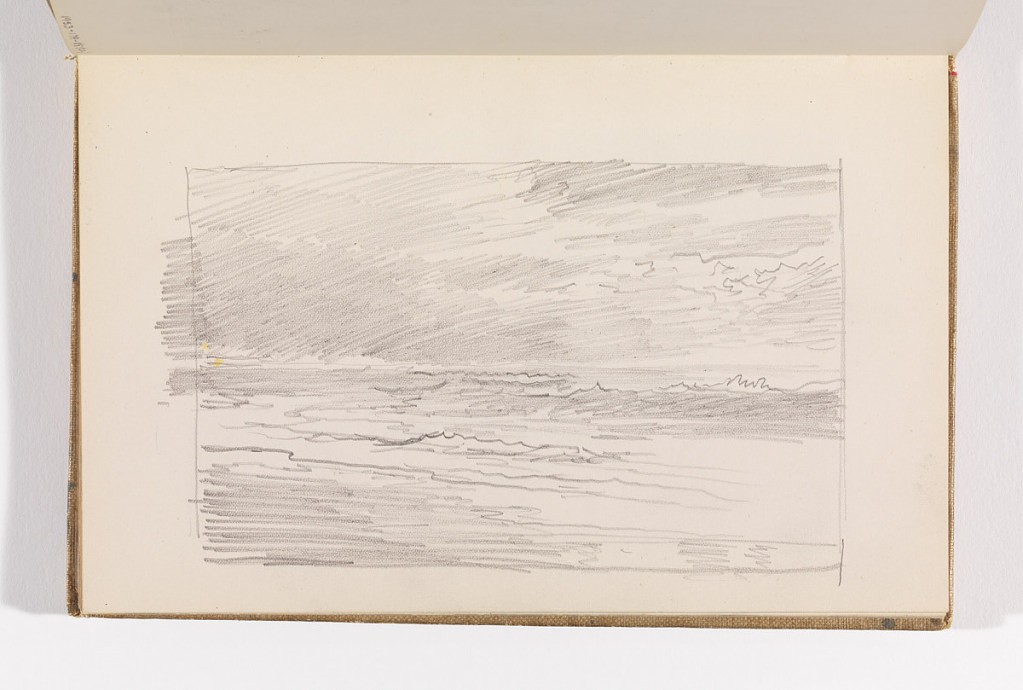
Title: Rapid Sketch of Ocean and Sky
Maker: William Trost Richards, American, 1833–1905
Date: after 1878
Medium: Graphite on cream wove paper
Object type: Sketchbook folio
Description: View of ocean extending out to horizon.